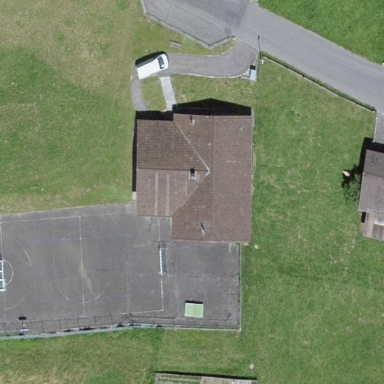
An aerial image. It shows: School building.